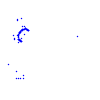
Particle: kaon